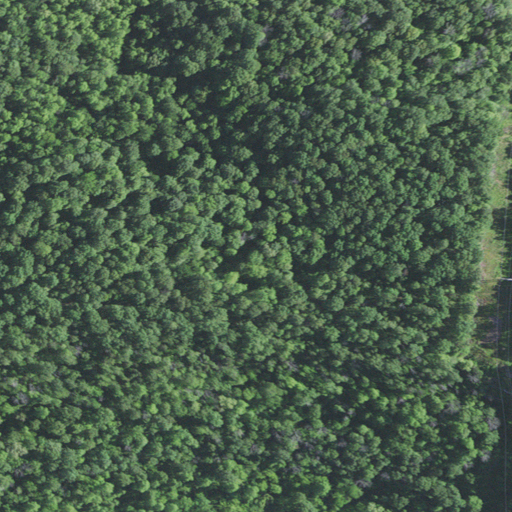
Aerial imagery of ridge(s) in Kentucky named Old Landing Ridge containing deciduous forest, mixed forest, open development, and grassland